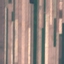
Land use / land cover class: AnnualCrop